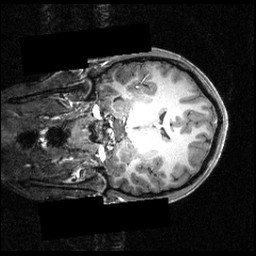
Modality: T1w
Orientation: coronal
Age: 16
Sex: male
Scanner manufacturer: siemens
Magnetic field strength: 3.951 T
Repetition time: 1.5 s
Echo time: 0.00335 s